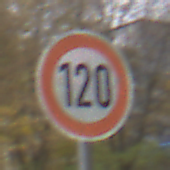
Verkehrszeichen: Geschwindigkeit120
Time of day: MorningAfternoon
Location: Outdoor (Nature)
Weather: Overcast
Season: Autumn
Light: Natural